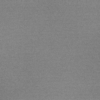
Label: dusty